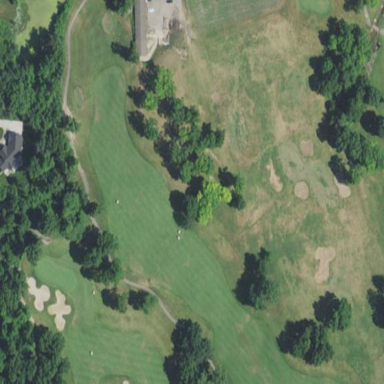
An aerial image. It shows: Grassy area designated for driving range golf.